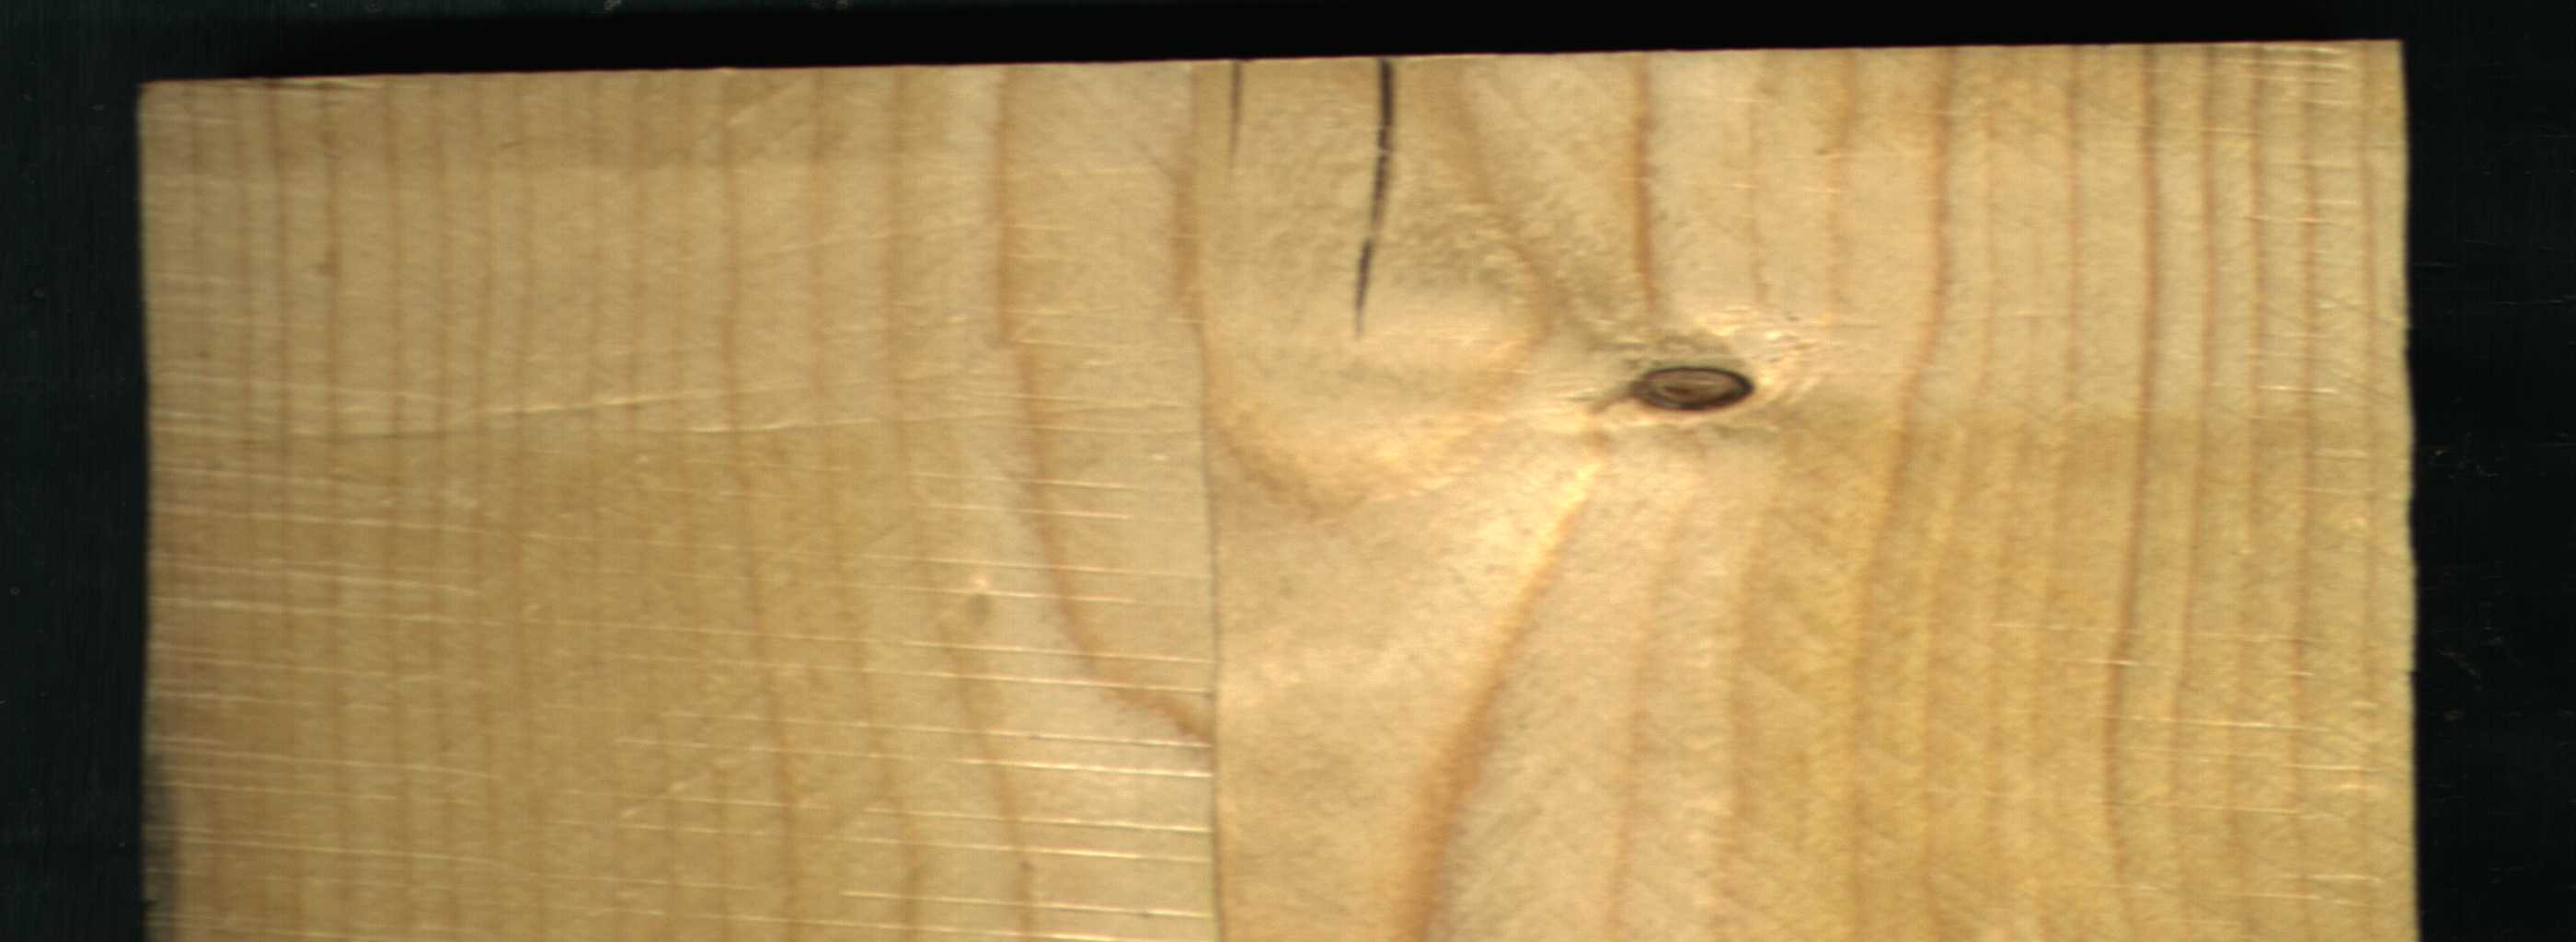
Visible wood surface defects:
Crack
Crack
Live_Knot